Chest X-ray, AP view. Patient: 26 years old, sex M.
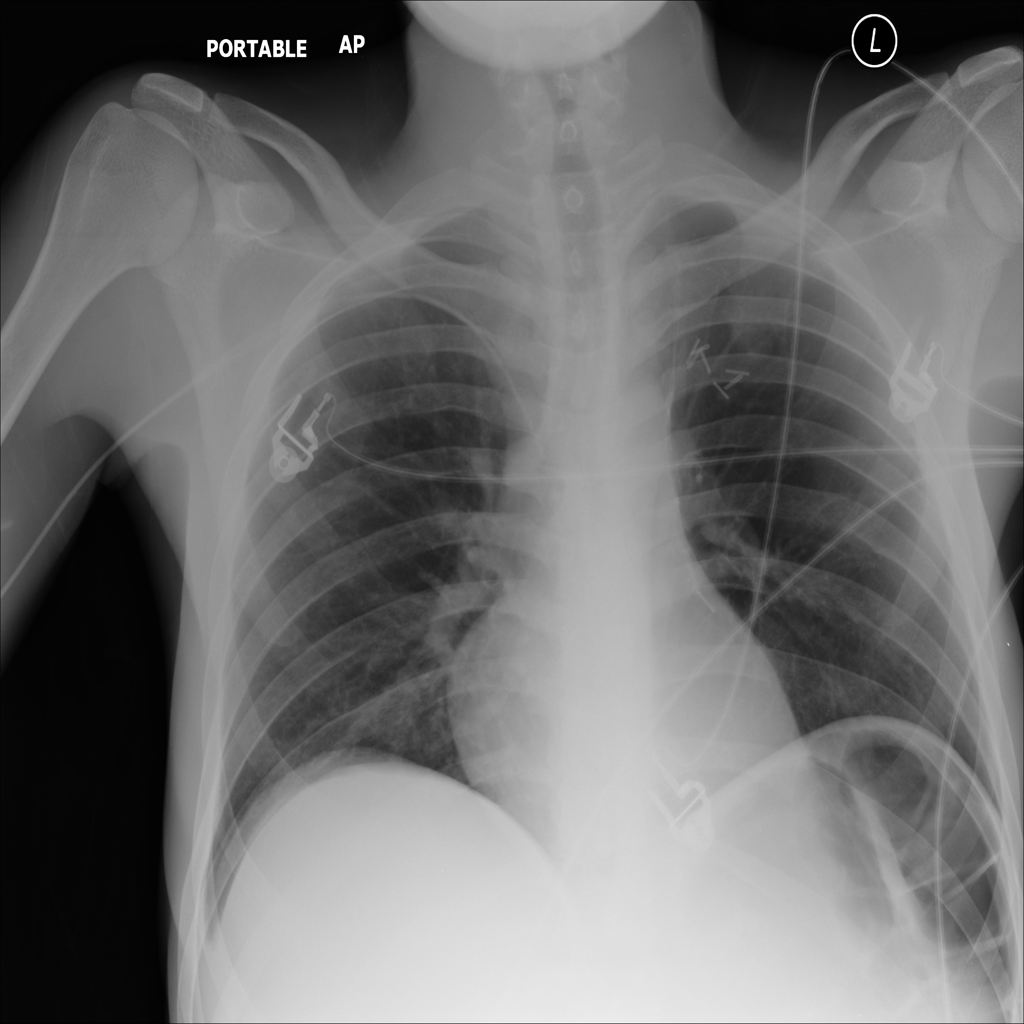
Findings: No Finding